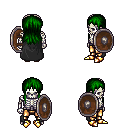
a pixel art fantasy rpg character, male body template, skeleton, black cape, gold greaves, green unkempt hairstyle, gold boots, shield, four views (front, back, left, right), 2x2 character sprite sheet, small pixel art, hard edges, no anti-aliasing